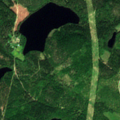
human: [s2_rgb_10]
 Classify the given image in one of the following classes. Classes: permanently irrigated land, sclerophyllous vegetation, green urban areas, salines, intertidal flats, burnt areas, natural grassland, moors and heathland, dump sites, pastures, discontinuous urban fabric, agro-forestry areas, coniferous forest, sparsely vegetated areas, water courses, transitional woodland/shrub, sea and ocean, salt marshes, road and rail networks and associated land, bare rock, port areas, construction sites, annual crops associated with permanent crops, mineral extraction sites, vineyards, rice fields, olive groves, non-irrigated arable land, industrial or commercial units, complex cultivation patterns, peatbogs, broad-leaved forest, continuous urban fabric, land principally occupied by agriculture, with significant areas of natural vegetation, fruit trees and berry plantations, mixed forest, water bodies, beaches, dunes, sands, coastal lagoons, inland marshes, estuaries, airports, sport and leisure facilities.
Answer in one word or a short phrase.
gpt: coniferous forest, mixed forest, water bodies